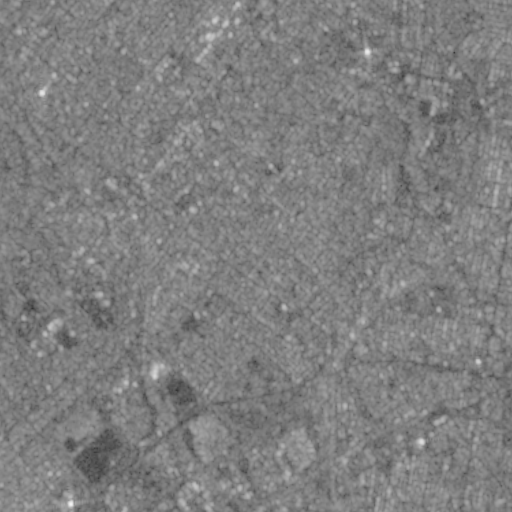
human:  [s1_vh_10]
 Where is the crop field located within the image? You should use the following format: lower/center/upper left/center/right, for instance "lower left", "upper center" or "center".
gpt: The crop field is located in the upper center of the image.
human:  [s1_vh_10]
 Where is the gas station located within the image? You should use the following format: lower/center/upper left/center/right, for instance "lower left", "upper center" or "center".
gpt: The gas station is located in the center right of the image.
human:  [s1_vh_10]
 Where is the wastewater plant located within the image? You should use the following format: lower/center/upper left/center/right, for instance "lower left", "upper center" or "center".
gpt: The wastewater plant is located in the lower left of the image.
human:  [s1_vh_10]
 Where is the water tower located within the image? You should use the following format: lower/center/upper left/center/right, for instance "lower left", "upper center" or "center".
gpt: The water tower is located in the lower left of the image.
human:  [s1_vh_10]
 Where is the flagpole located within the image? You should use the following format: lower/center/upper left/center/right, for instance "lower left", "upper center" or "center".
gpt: The flagpole is located in the upper right of the image.
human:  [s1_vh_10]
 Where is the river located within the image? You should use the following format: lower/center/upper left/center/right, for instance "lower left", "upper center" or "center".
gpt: The river is located in the lower left of the image.
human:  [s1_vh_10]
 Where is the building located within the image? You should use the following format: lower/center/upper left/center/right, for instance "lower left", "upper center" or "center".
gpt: There is no building in the image.

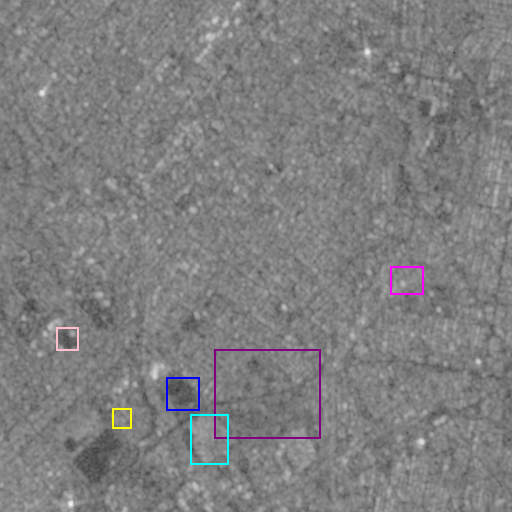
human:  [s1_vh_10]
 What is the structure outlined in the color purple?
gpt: The structure outlined in purple is a park.
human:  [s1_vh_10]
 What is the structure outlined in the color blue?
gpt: The structure outlined in blue is a parking lot.
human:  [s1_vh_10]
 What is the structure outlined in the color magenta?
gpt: The structure outlined in magenta is a power substation.
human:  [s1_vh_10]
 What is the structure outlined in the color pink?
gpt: The structure outlined in pink is a track.
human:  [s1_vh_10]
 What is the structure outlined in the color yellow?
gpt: The structure outlined in yellow is a wastewater plant.
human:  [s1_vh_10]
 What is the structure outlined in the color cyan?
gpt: The structure outlined in cyan is a building.
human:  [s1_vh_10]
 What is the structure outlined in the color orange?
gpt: There is no orange outline.